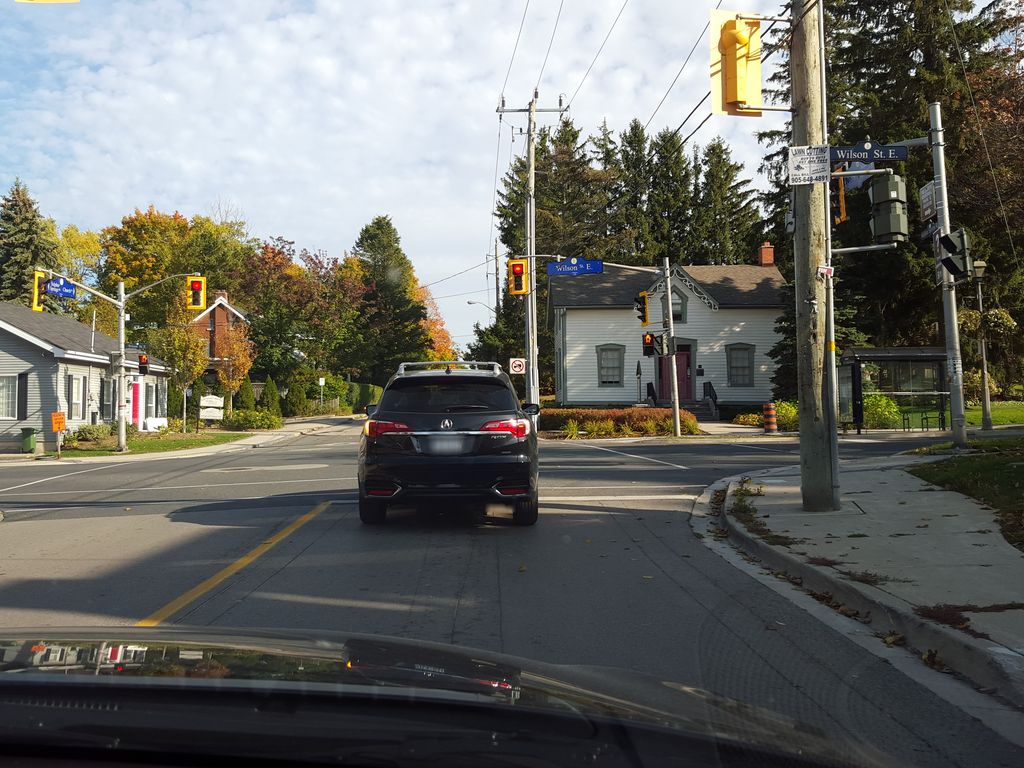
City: hamilton